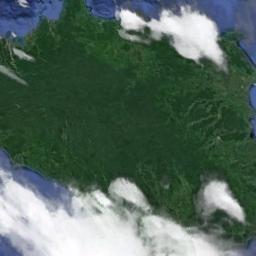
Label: cloud